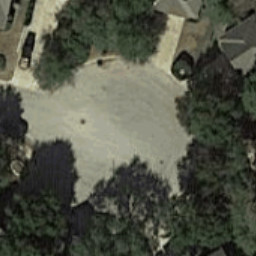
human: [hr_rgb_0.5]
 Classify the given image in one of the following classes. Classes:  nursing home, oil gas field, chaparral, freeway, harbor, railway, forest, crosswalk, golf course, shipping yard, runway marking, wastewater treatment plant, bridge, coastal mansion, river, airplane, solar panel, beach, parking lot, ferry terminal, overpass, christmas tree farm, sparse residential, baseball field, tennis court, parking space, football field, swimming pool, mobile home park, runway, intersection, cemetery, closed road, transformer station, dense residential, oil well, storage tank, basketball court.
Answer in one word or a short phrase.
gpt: closed road